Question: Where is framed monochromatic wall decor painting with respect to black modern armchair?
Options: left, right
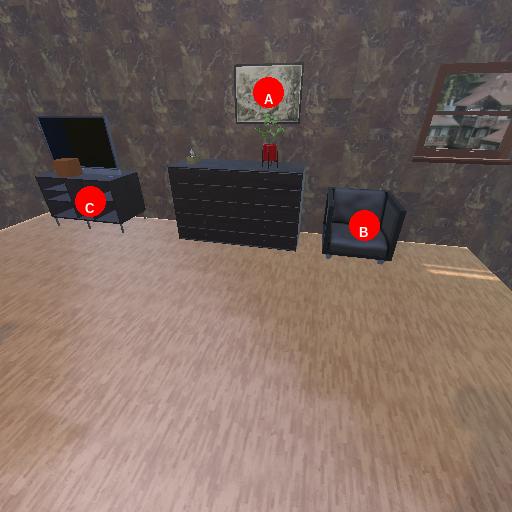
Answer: left